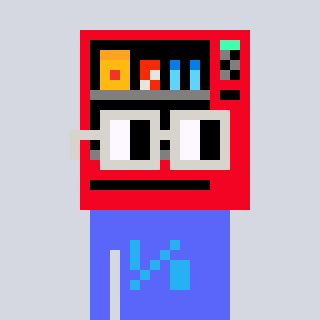
a pixel art character with square light gray glasses, a vending machine-shaped head and a purple-colored body on a cool background